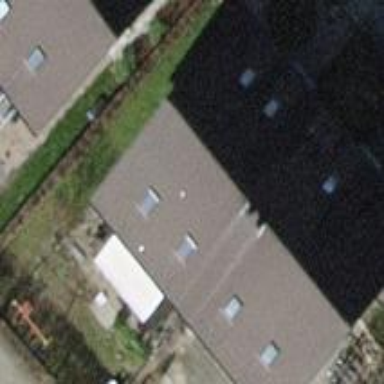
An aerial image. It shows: Terrace building.